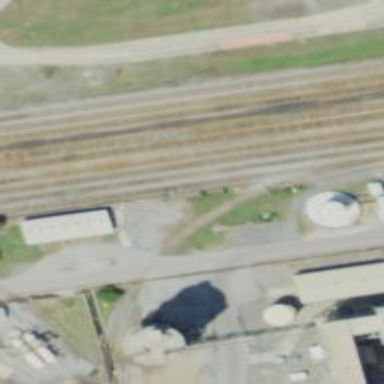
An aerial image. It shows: Rail spur service.